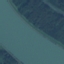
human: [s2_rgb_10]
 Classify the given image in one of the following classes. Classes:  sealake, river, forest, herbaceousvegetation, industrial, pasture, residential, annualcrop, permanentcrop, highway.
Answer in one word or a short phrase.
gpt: River